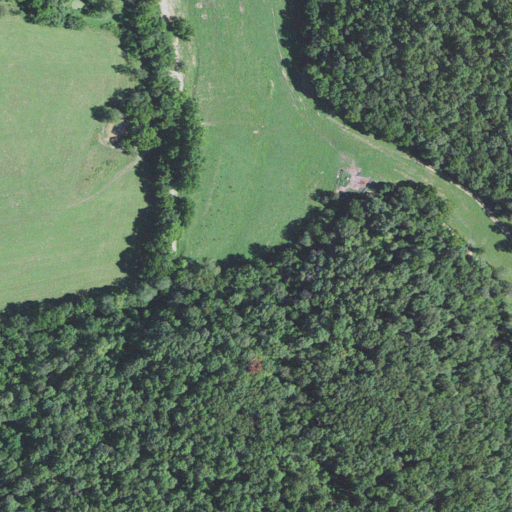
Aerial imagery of valley in Missouri named Press Hollow containing deciduous forest, pasture, and mixed forest